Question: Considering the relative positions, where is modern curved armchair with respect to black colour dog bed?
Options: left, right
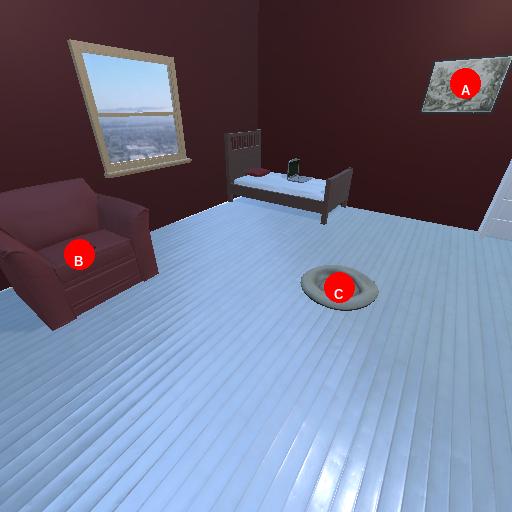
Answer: left